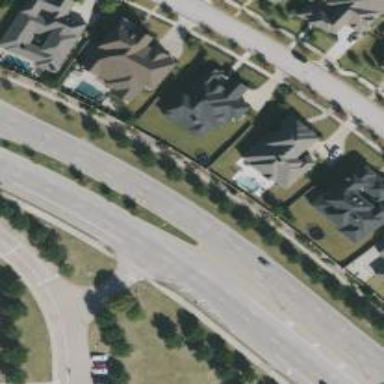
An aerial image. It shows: Primary highway with separate sidewalk.